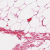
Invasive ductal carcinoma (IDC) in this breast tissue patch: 0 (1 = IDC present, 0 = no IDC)